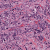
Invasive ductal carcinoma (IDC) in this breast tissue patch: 1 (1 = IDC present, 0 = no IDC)